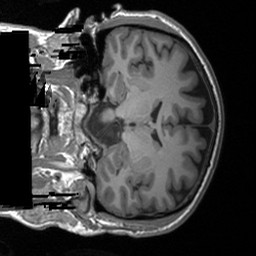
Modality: T1w
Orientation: coronal
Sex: male
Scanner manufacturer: siemens
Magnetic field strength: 3 T
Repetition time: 1.9 s
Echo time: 0.00226 s